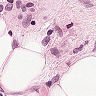
Metastatic tissue present: yes